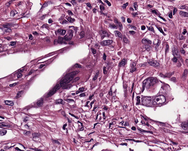
Tumor epithelial tissue: yes
Tumor-associated stroma tissue: yes
Normal tissue: no